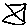
Label: fish